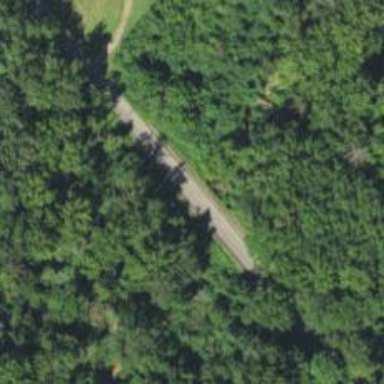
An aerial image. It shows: Tertiary road with bridge.